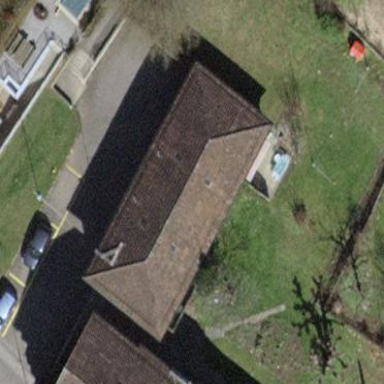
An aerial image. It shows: Group of garages.